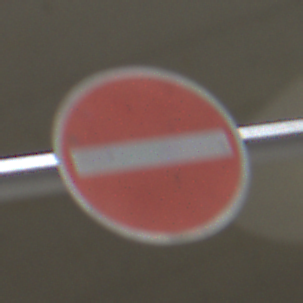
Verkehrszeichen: VerbotDerEinfahrt
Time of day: Midday
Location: Roofed (Urban)
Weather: Overcast
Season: NotSpecified
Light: Artificial